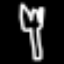
Label: fork